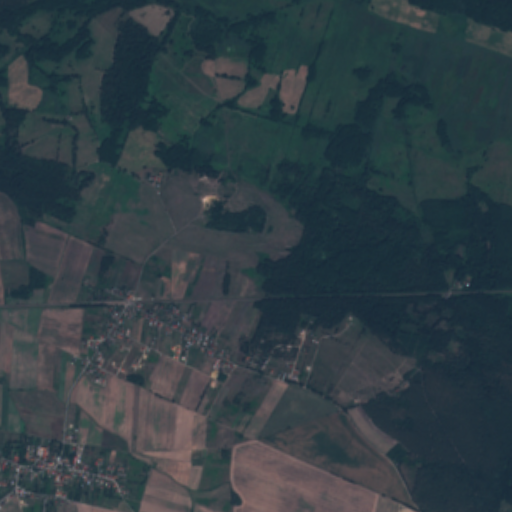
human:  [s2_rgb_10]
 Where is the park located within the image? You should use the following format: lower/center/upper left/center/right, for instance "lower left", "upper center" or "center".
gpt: The park is located in the center left of the image.
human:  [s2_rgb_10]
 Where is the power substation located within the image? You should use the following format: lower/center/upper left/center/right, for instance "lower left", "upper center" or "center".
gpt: The power substation is located in the center of the image.
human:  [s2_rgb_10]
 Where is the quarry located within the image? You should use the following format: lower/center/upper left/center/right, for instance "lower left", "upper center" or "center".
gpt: The quarry is located in the lower right of the image.
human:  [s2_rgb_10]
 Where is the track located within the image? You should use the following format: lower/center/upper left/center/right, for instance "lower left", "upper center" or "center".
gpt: There is no track in the image.